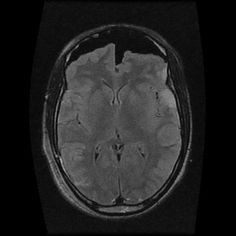
Label: notumor